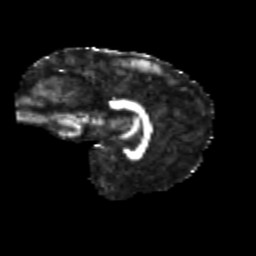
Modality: FA
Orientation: sagittal
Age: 11
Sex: male
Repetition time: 9.4 s
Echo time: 0.089 s